Question: This is the image of the half hidden text from a website called sounddrown

I am trying to replicate the half hidden behavior of the sounddrown text. It doesn't seem to be a picture. Here is the full <URL>.
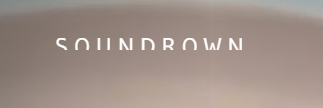
Answer: Try this...
'''
.topDiv div{
z-index: 9999;
position: relative;
font-size: 24px;
letter-spacing: 6px;
top: 6px;
}
.topDiv{
height: 24px;
margin-left: 100px;
margin-top: 40px;
width: 190px;
overflow: hidden;
}
'''
'''
<div class="topDiv">
<div>
Your Text
</div>
</div>
'''